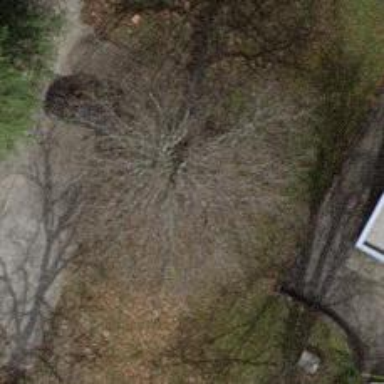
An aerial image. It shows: Evergreen needle-leaved tree.